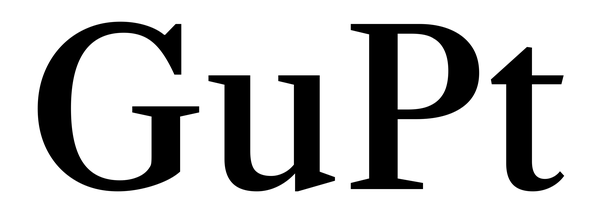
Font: LibreCaslonText_Medium